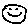
Label: smiley face